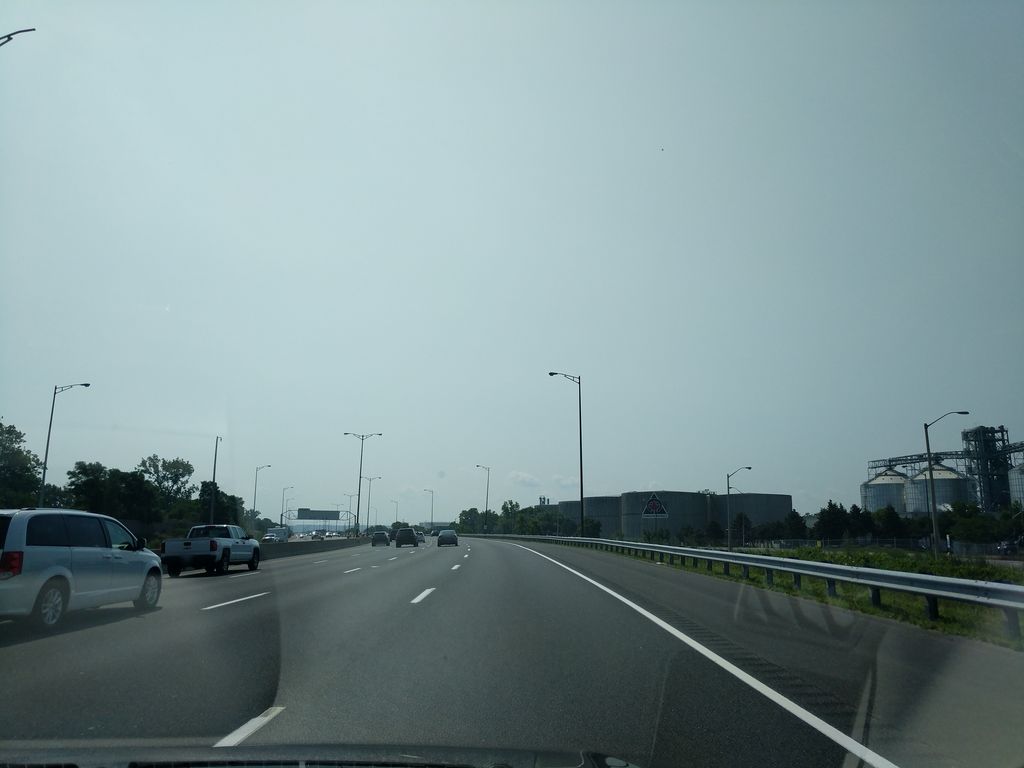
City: hamilton